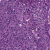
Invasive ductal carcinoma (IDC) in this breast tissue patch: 1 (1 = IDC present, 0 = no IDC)